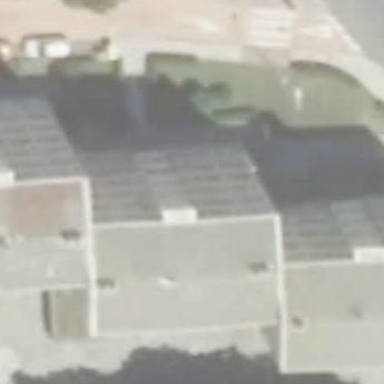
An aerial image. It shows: Part of building.